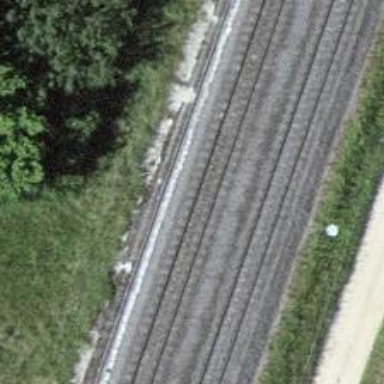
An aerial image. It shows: Railway signal.